Question: I have a .csv file of data where the first column is date in the 'mm/dd/yy' format, and the second column is time in the hh:mm:ss format each column after that is a series of temperature readings at a different location.
I am trying to plot a time series of temperature versus time, but the data spans multiple days, so I need both date and time on the x-axis, but I can't seem to get an array of dates and an array of times to combine into an array of datetimes, which datetime.strptime seems to need before if can turn the datetime into something matplotlib can use.
Currently I have tried to split everything into arrays of intergers, but I am not sure where I would go from there. (And I don't know how to paste my code without weird formatting, sorry.
Note: I have only started learning python just over two weeks ago, and ~50% of everything I've learned to do so far has been thanks to this site, so thank you already. But I couldnt seem to find a workable solution to my situation, so I am asking this question.
Thanks to Ajean for code posting help, I was doing it backwards.
Here is the code where I was playing around with breaking it into integers.
'''
#datetime test
import numpy as np
import matplotlib
import matplotlib.pyplot as plt
import datetime as dt
m8=np.genfromtxt('datetime test.csv', delimiter=",", skip_header=1, skip_footer=0, usecols=10)
#uses data from meter 8
d=np.genfromtxt('datetime test.csv', delimiter=",", skip_header=1, skip_footer=0, usecols=0, dtype=None)
date=np.genfromtxt(d, delimiter='/', dtype=[('month', int), ('day', int), ('year', int)])
#parse date colum into array of months days and years
month=date['month']
day=date['day']
year=date['year']
#create individual arrays of integers
t=np.genfromtxt('datetime test.csv', delimiter=",", skip_header=1, skip_footer=0, usecols=1, dtype=None)
time=np.genfromtxt(t, delimiter=':', dtype=[('hr', int), ('min', int), ('sec', int)])
#parse time column into array of hours minutes and seconds
hour=time['hr']
minute=time['min']
second=time['sec']
#create seperate arrays of ints
'''
Here is the main code, there is some stuff that didn't work commented out that I hadn't deleted yet, and I think some code not commented out that is doing anything useful at the moment:
'''
import numpy as np
import matplotlib
import matplotlib.pyplot as plt
import datetime as dt
#Fiber data
tf10=np.genfromtxt('2015-06-30-2015-07-01-fiberdata.CSV', delimiter=",", skip_header=1, skip_footer=0, usecols=91)
#uses data from meter 10, 79=0m
tf100=np.genfromtxt('2015-06-30-2015-07-01-fiberdata.CSV', delimiter=",", skip_header=1, skip_footer=0, usecols=181)
#uses data from meter 10, 79=0m
tf300=np.genfromtxt('2015-06-30-2015-07-01-fiberdata.CSV', delimiter=",", skip_header=1, skip_footer=0, usecols=381)
#uses data from meter 10, 79=0m
t=np.genfromtxt('2015-06-30-2015-07-01-fiberdata.CSV', delimiter=',', skip_header=1, skip_footer=0, usecols=1, dtype=None)
tseg=np.genfromtxt(t, delimiter=':', dtype=[('hr', int), ('min', int), ('sec', int)])
#uses time codes
time=tseg['hr']*3600+tseg['min']*60+tseg['sec']
#turn time ints into # of seconds
d=np.genfromtxt('2015-06-30-2015-07-01-fiberdata.CSV', delimiter=',', skip_header=1, skip_footer=0, usecols=0, dtype=None)
dseg=np.genfromtxt(d, delimiter='/', dtype=[('month', int), ('day', int), ('year', int)])
#uses time codes
#time=dt.datetime(dseg['year'], dseg['month'], dseg['day'], tseg['hr'], tseg['min'], tseg['sec'])
#PLOT
fig = plt.figure()
p1 = fig.add_subplot(311)
p1.plot(time, tf10)
#p1.plot(time, tf100)
p1.set_title('10 Meter')
#plot and title for 10m
p2 = fig.add_subplot(312, sharey=p1)#use y axis of plot 1
p2.plot(time, tf100)
p2.set_title('100 Meter')
#plot and title for 100m
p2.set_ylabel('Temperature ($^\circ$C)')
p3 = fig.add_subplot(313, sharey=p1)#use y axis of plot 1
p3.plot(time, tf300)
p3.set_title('300 Meter')
#plot and title for 300m
p3.set_xlabel('Time of Day (hr)')
plt.show()
#Diplay plot
'''
This code currently gives three plots in one figure with the time series cycling through "one" day over and over, like so:

Here is a small sample of the .csv, but there are really ~400 columns and ~4000 rows (and let me know if there is a better way to format the .csv data)
'''
6/27/15 23:57:27 33.74 21.73 22.26 22.44 22.1
6/27/15 23:57:53 33.74 21.41 22.22 21.99 21.85
6/27/15 23:58:19 33.74 21.19 21.68 21.91 21.44
6/27/15 23:58:45 33.74 20.93 21.48 21.35 21.32
6/27/15 23:59:11 33.73 20.44 21.1 21.3 21.14
6/27/15 23:59:37 33.71 20.45 21.08 21.5 20.81
6/28/15 0:00:03 33.68 20.56 20.86 21.31 20.72
6/28/15 0:00:25 33.68 20.38 20.93 21.3 20.62
6/28/15 0:00:42 33.68 20.47 20.92 21 20.59
6/28/15 0:00:59 33.68 20.32 20.84 20.83 20.79
'''
Figured out part of it, but still don't have whole solution, here is how I got the the strings combined in one array, with a space separating them:
'''
import numpy as np
import datetime as dt
#Fiber data
t=np.genfromtxt('2015-06-30-2015-07-01-fiberdata.CSV', delimiter=',', skip_header=1, skip_footer=0, usecols=1, dtype=None)
#time array
d=np.genfromtxt('2015-06-30-2015-07-01-fiberdata.CSV', delimiter=',', skip_header=1, skip_footer=0, usecols=0, dtype=None)
#date array
space=' '
dspace=[x+space for x in d]
#allows space to be added to end of each date string for later date-time separation
dtcode=np.core.defchararray.add(dspace, t)
#outputs date followed by time, space between
#format: 'mm/dd/yy HH:MM:SS'
print dtcode
dtfix=dt.datetime.strptime(dtcode, "%m/%d/%y %H:%M:%S")
print dtfix
'''
dtcode outputs properly is the format specified in the comment, but the last part won't work on arrays apparently,
'TypeError: must be string, not numpy.ndarray'
So I still don't have an answer for my overall question.
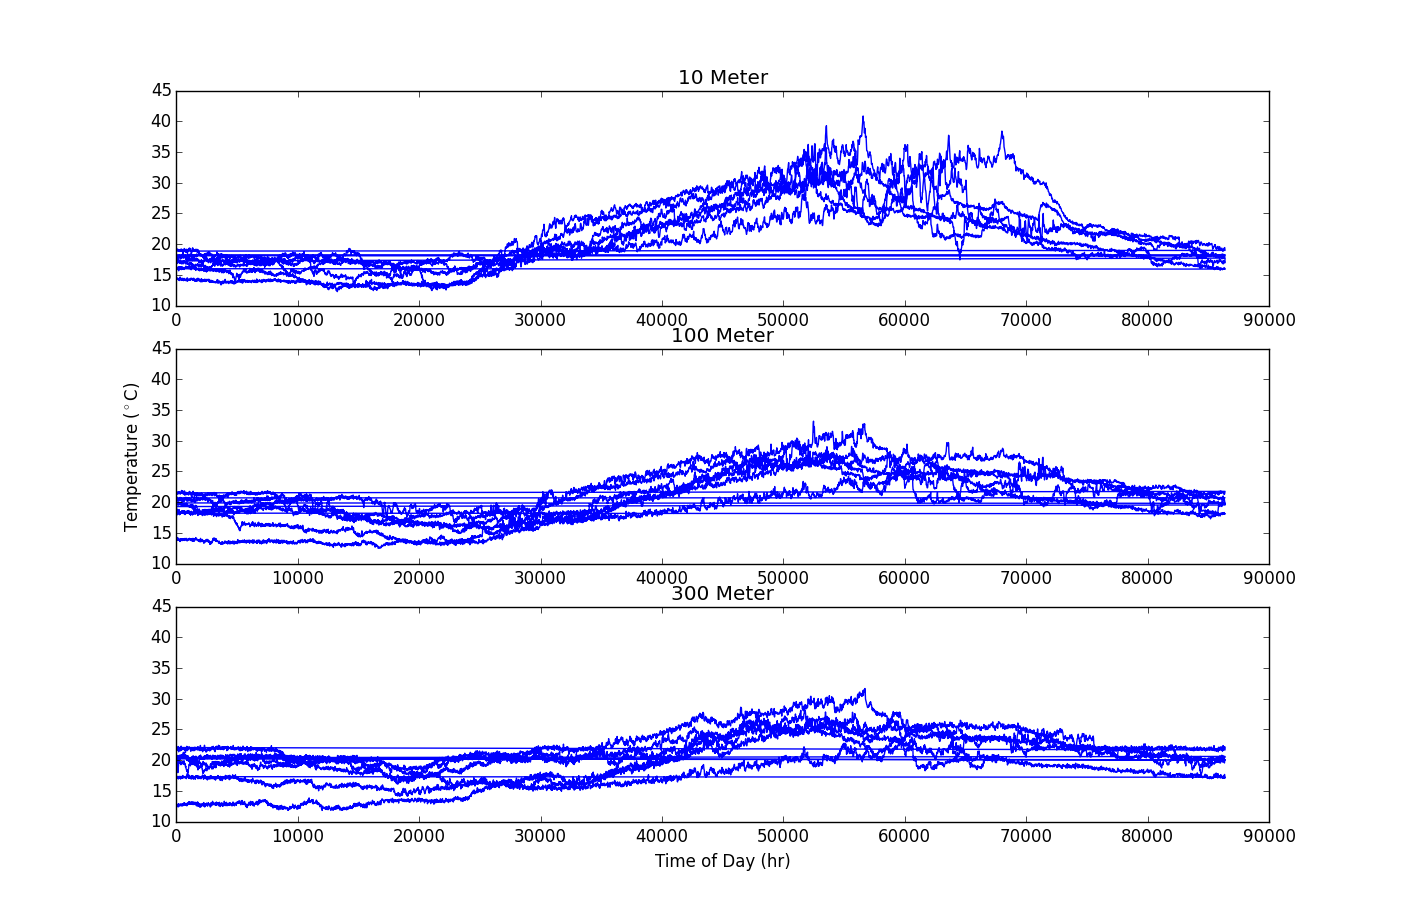
Answer: Change your code to this:
'''
dtfix=[dt.datetime.strptime(x, "%m/%d/%y %H:%M:%S") for x in dtcode]
'''
That calls strptime for each dtcode.